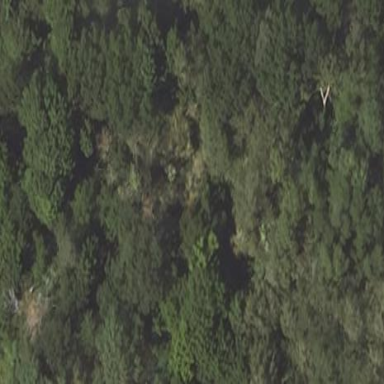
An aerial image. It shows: Forest area.